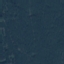
Label: Forest